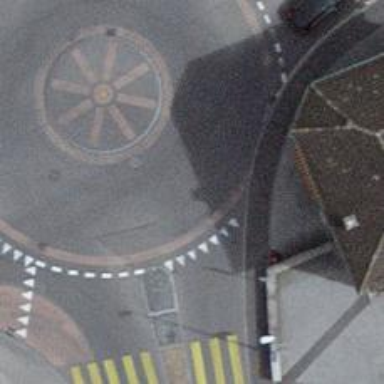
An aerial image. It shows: Primary highway with asphalt surface leading to roundabout.